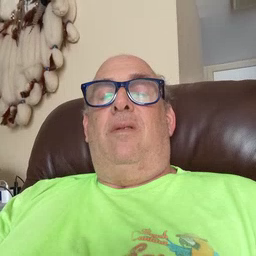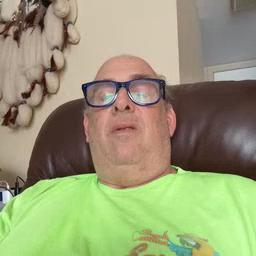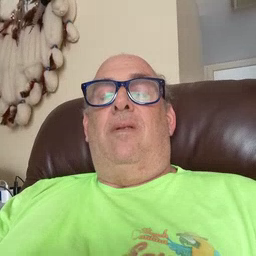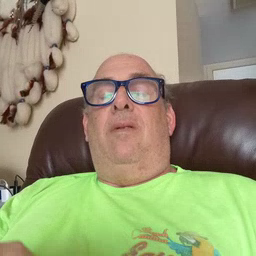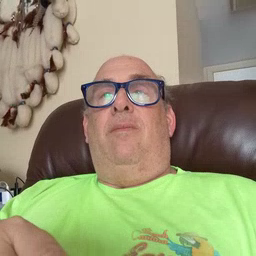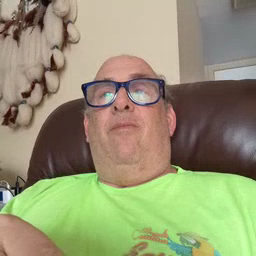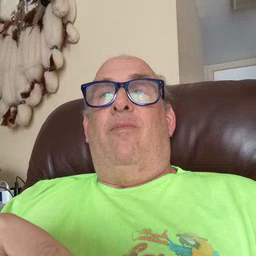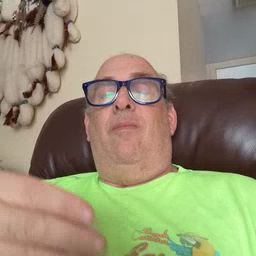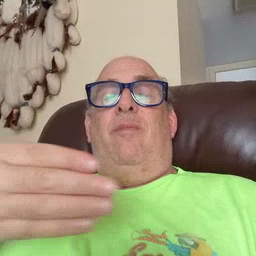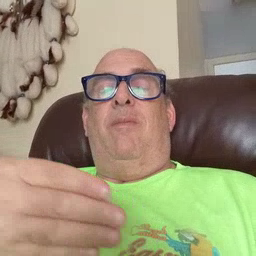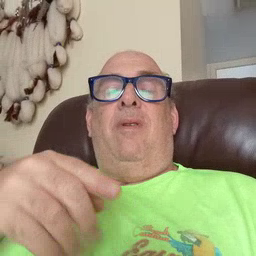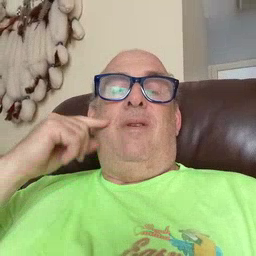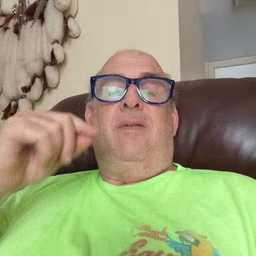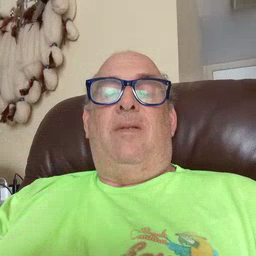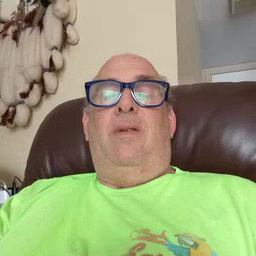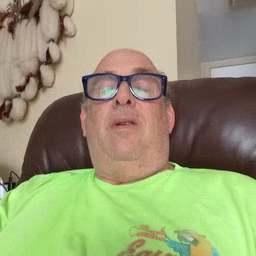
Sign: kitty